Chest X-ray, AP view. Patient: 63 years old, sex M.
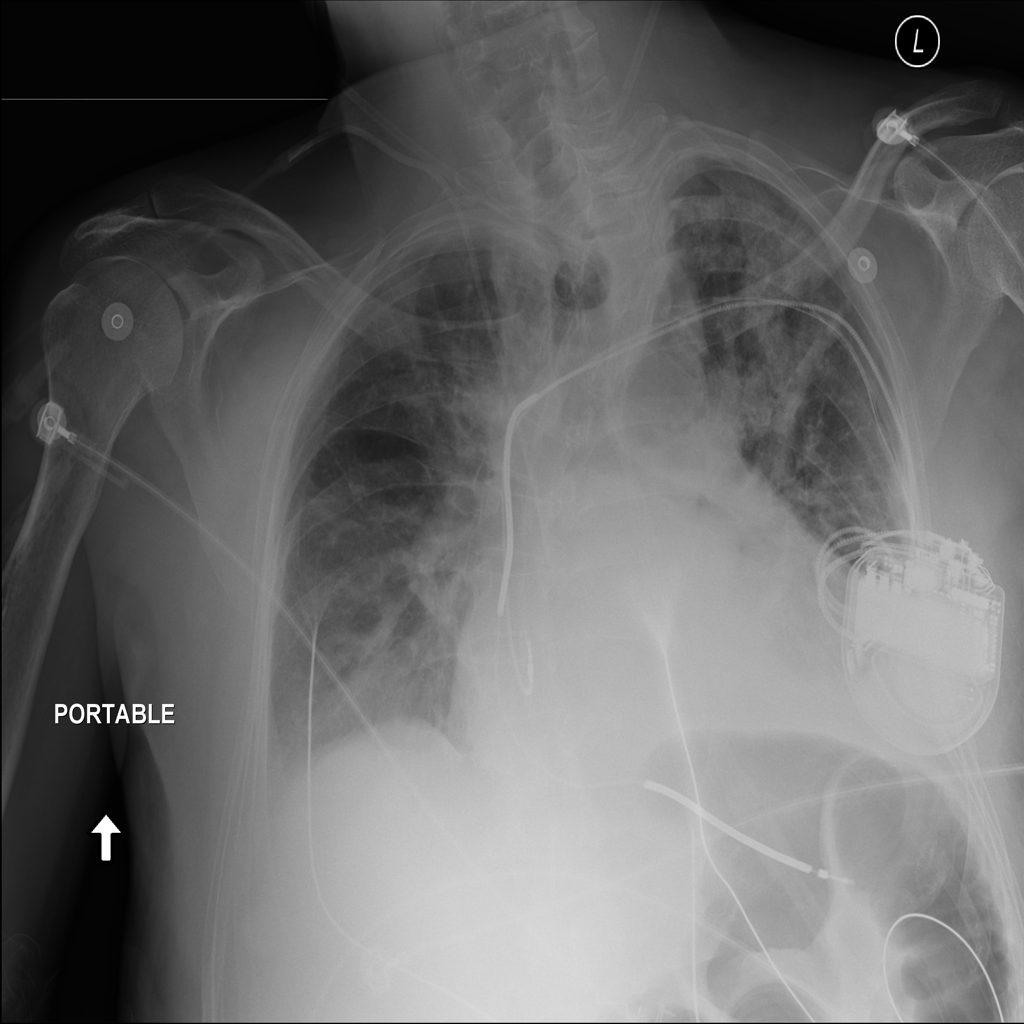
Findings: Cardiomegaly, Consolidation, Edema